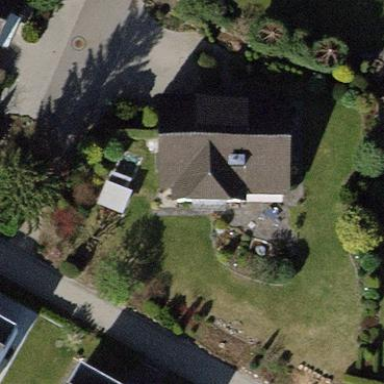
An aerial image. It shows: Detached building.